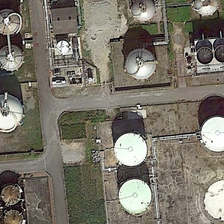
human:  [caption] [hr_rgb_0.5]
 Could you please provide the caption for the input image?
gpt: some storage tanks are near meadows and tubes .

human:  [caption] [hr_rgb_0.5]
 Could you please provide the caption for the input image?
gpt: some storage tanks are near meadows and tubes .

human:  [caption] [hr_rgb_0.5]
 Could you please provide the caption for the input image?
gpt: looks like a few small refineries .

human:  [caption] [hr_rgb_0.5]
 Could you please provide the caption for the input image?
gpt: some grass around the tank .

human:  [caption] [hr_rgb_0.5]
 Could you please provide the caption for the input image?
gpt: looks like a few small refineries .